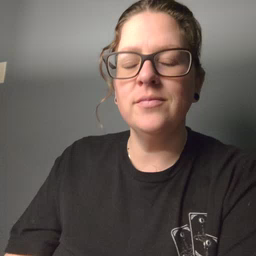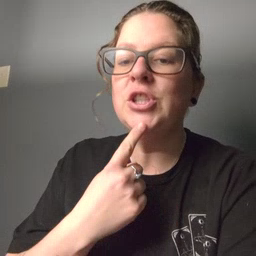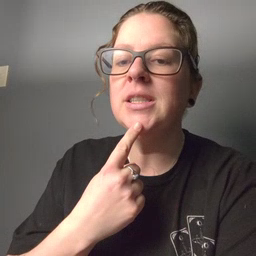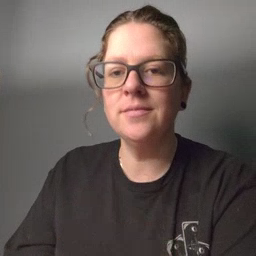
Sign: chin